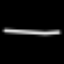
Label: line